Aerial crown-view tile of a tropical tree (Barro Colorado Island, Panama), acquired 20250317:
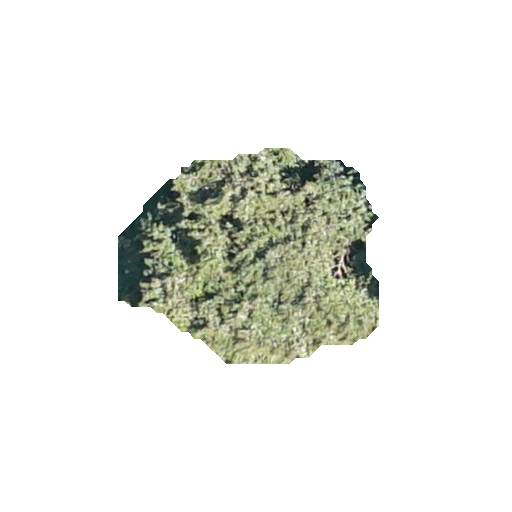
Species: Luehea seemannii
GBIF accepted scientific name: Luehea seemannii
Crown area: 63.835 m²